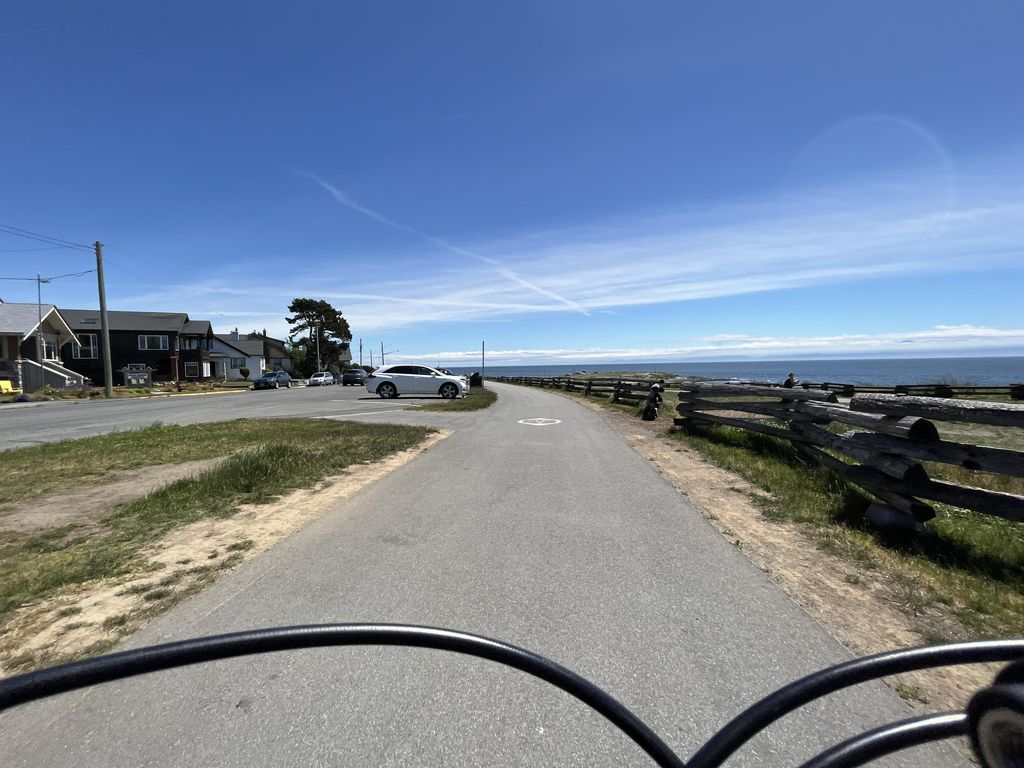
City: victoria